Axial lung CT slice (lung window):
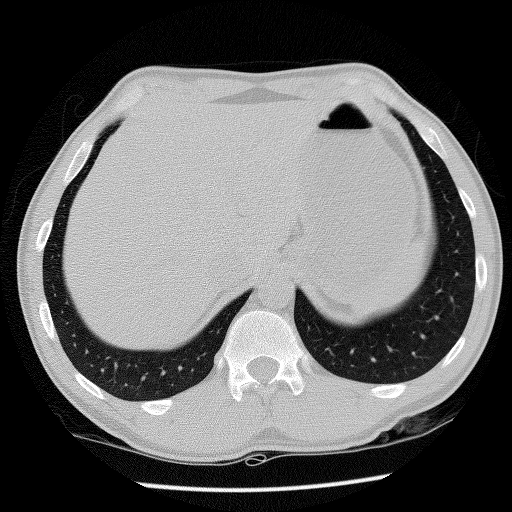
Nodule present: no